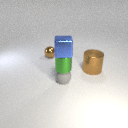
small gray rubber sphere to the right of small brown metal sphere